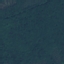
Land use / land cover: Forest